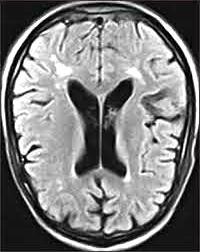
Label: notumor